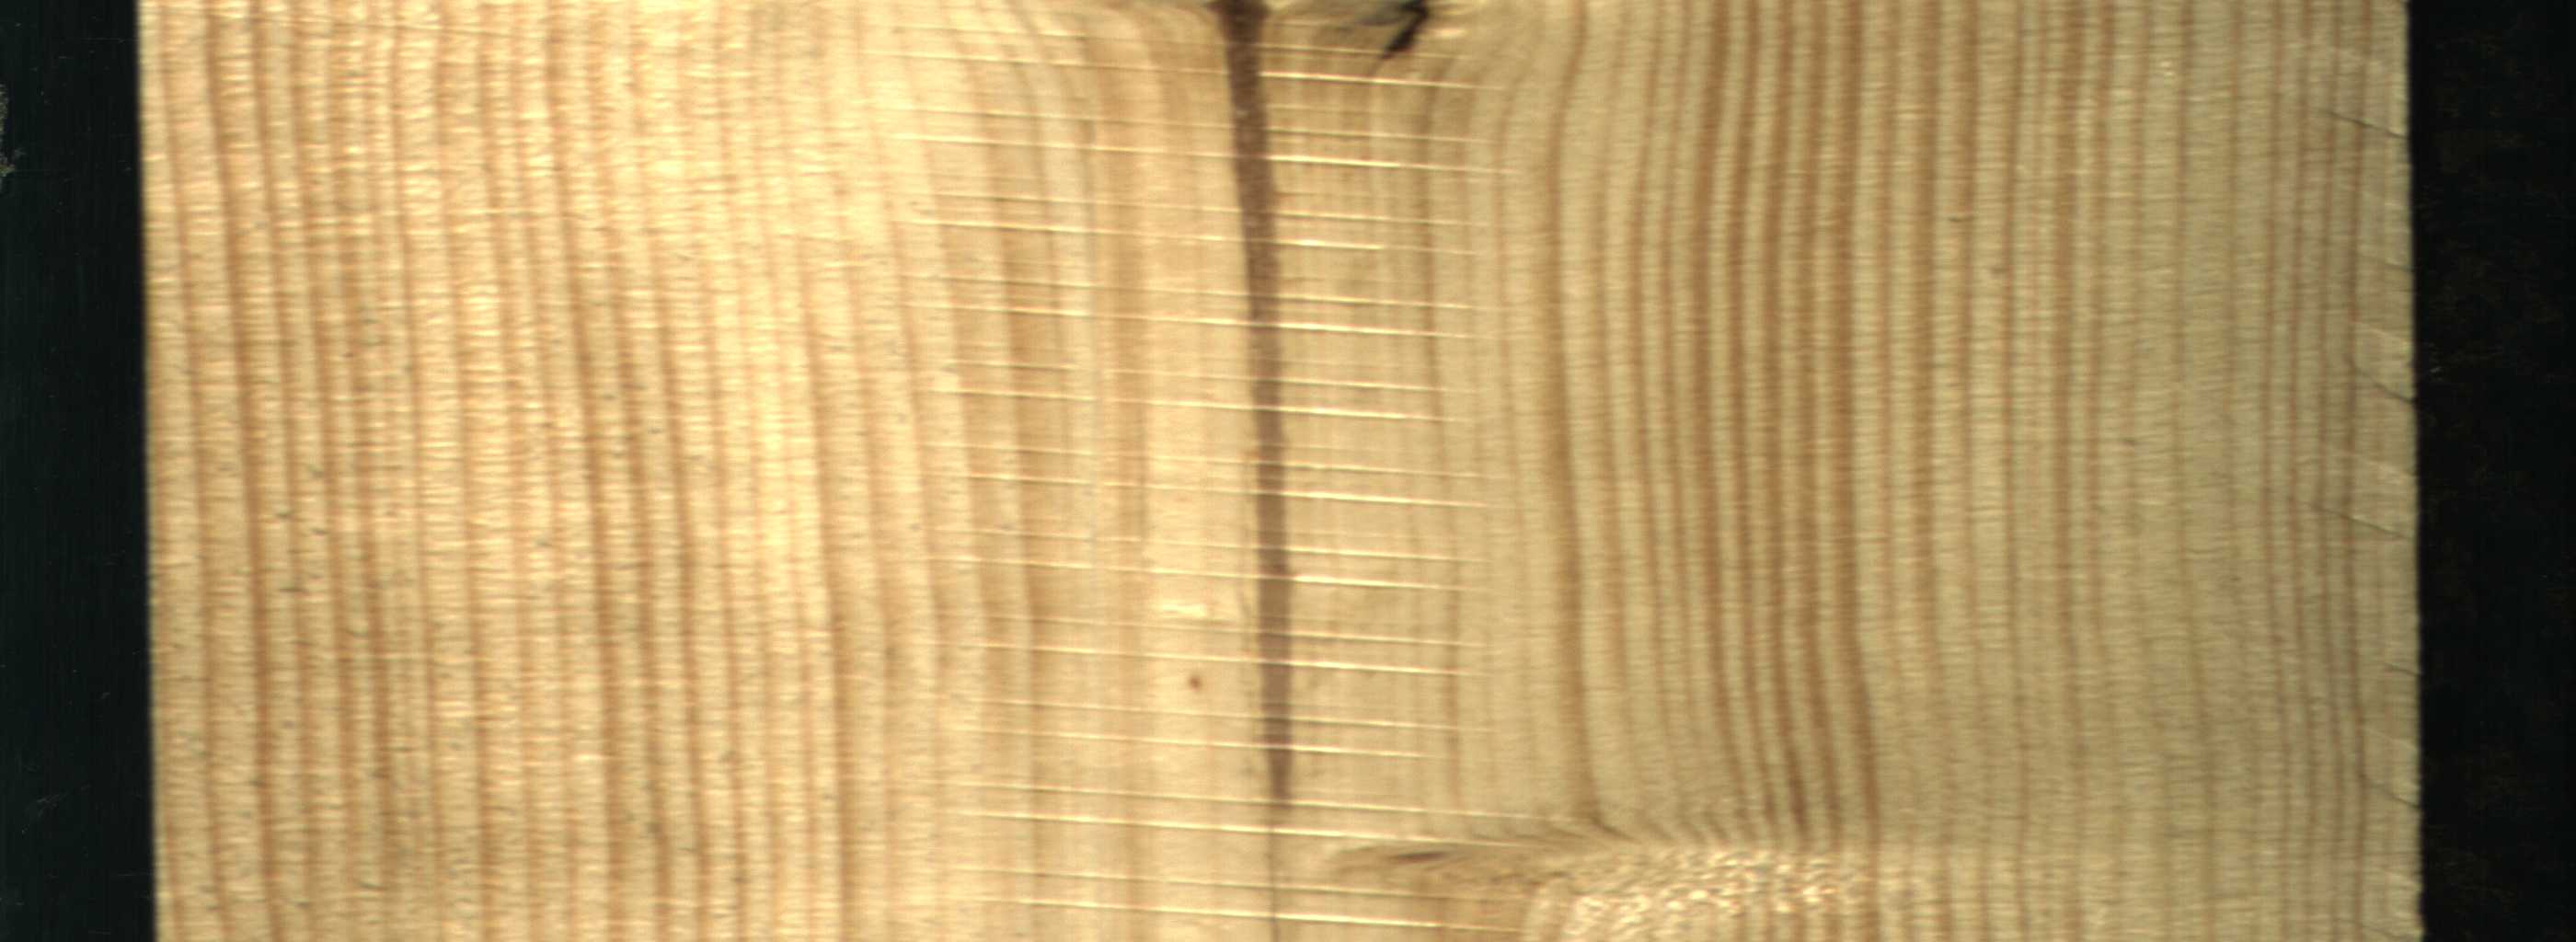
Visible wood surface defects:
Quartzity
Dead_Knot
Live_Knot